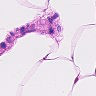
Metastatic tissue present: no